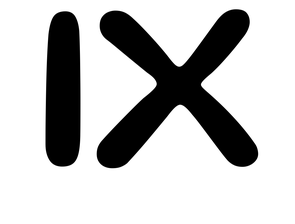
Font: Gluten_Regular